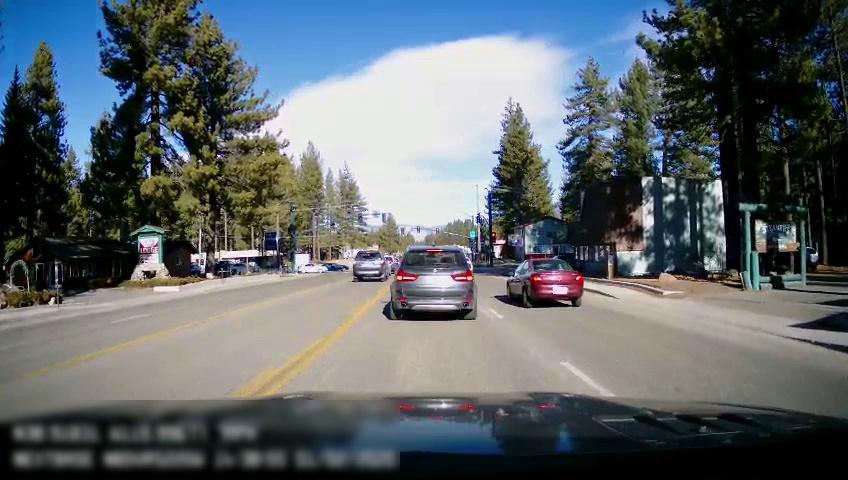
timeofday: Day
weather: Sunny
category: Drivable Space
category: Vehicles | Car
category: Vehicles | SUV
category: Vehicles | SUV
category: Vehicles | SUV
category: Vehicles | SUV
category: Vehicles | Car
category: Vehicles | SUV
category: Vehicles | SUV
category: Vehicles | Car
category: Vehicles | SUV
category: Vehicles | Car
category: Vehicles | Car
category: Vehicles | SUV
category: Lanes | Opposite Lane
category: Lanes | Current Lane
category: Lanes | Current Lane